Interaction volume radius: 10 \u00c5
Interaction volume height: 10 \u00c5
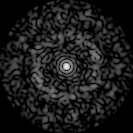
Disorder parameter: 0.8212